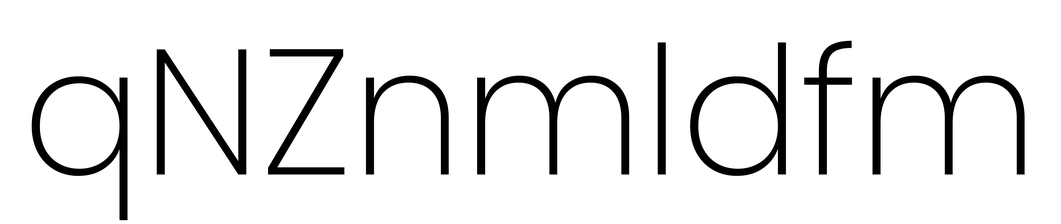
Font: Poppins-ExtraLight